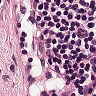
Metastatic tissue present: no